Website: home-depot
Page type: customer-info-address
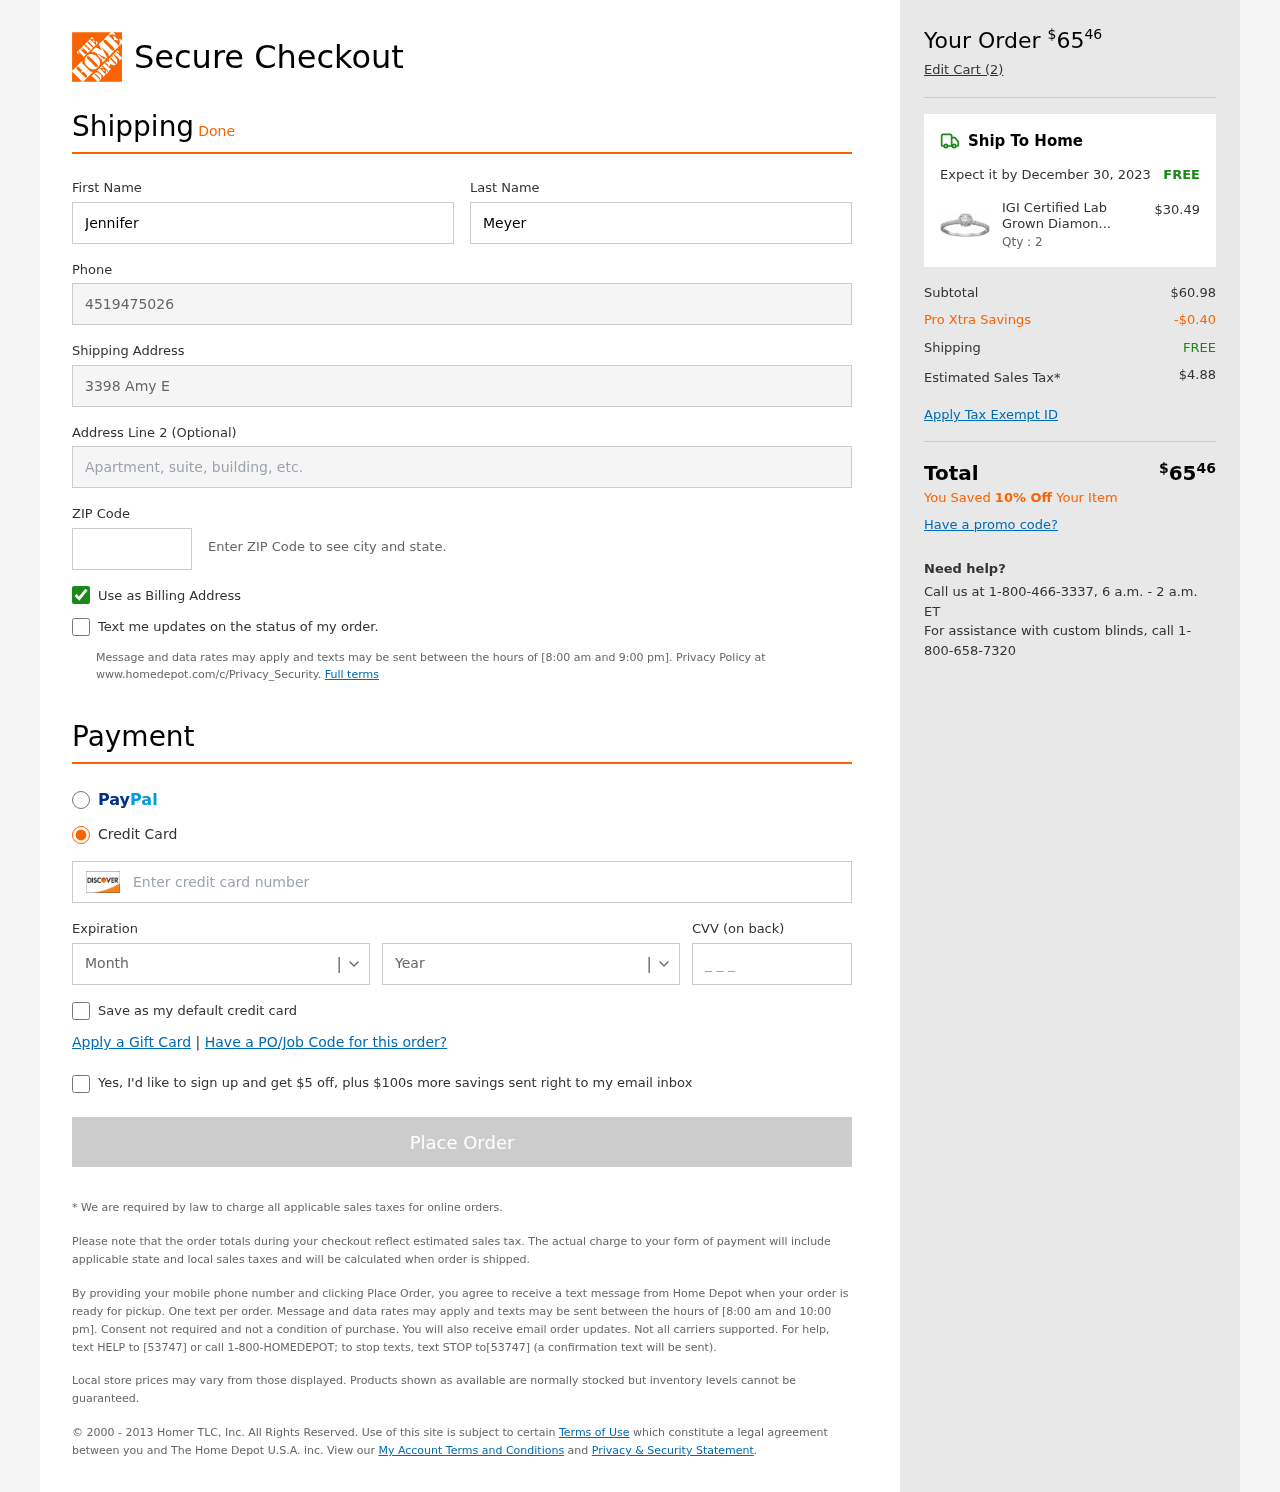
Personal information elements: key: PII_CARD_CVV
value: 684
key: PII_CARD_EXPIRY_MONTH
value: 12
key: PII_CARD_EXPIRY_YEAR
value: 30
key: PII_CARD_NUMBER
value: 6011 7592 6078 9263
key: PII_FIRSTNAME
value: Jennifer
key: PII_LASTNAME
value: Meyer
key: PII_PHONE
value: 4519475026
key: PII_POSTCODE
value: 88736
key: PII_STREET
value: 3398 Amy Expressway
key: PII_STREET2
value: Suite 339
Product elements: key: PRODUCT1_NAME
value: IGI Certified Lab Grown Diamond Halo Engagement Ring in 14k White Gold (1/2 CT.TW., I-J Color, SI1-S
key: PRODUCT1_PRICE
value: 30.49
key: PRODUCT1_QUANTITY
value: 2
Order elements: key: ORDER_TOTAL
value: $6546
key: ORDER_NUM_ITEMS
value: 2
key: ORDER_DELIVERY_DATE
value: December 30, 2023
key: ORDER_SHIPPING_COST
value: FREE
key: ORDER_SUBTOTAL
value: $60.98
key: ORDER_DISCOUNT
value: -$0.40
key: ORDER_SHIPPING_COST2
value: FREE
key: ORDER_TAX
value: $4.88
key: ORDER_TOTAL2
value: $6546
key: ORDER_SAVINGS_MESSAGE
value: You Saved 10% Off Your Item